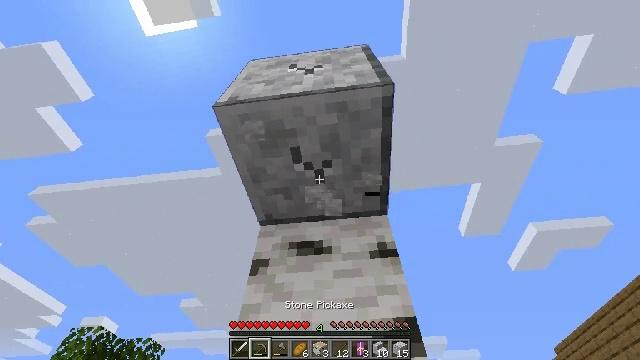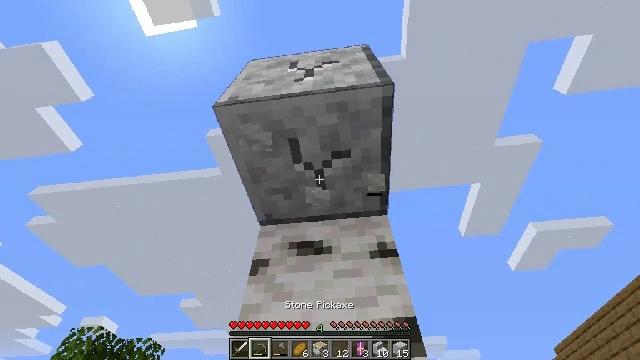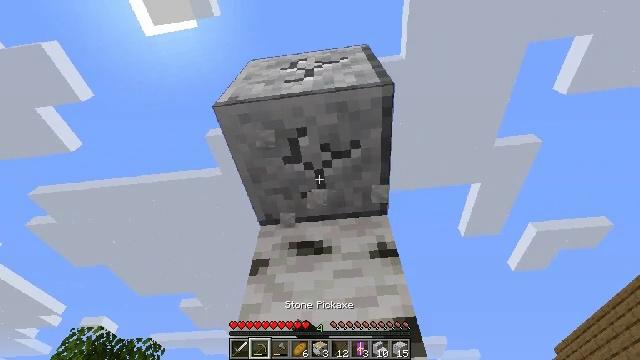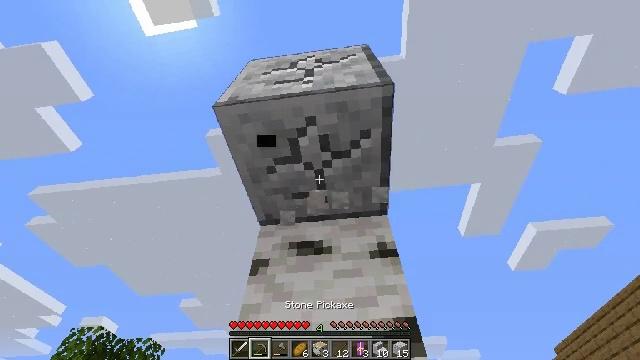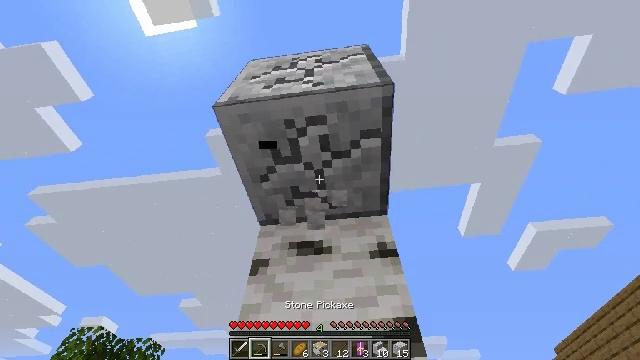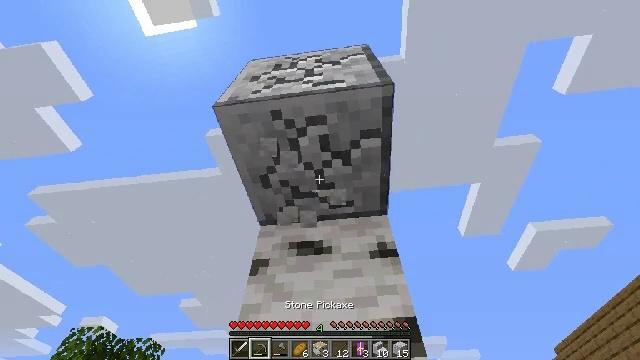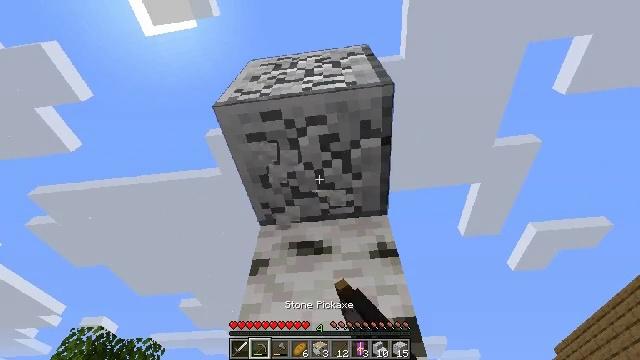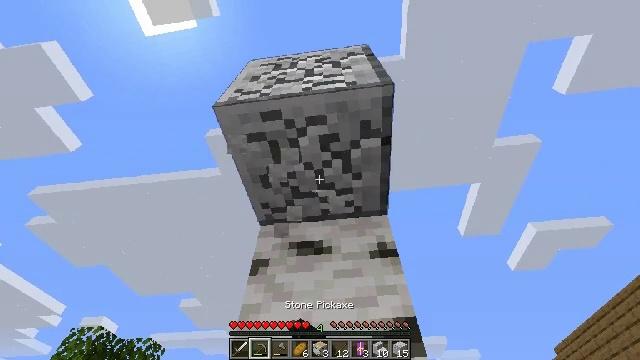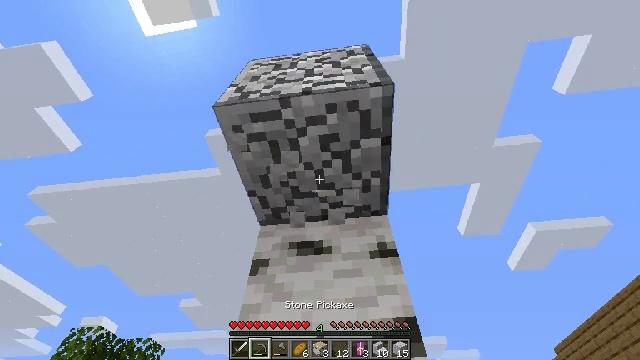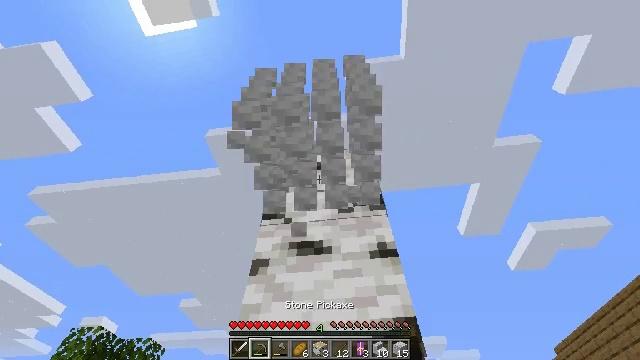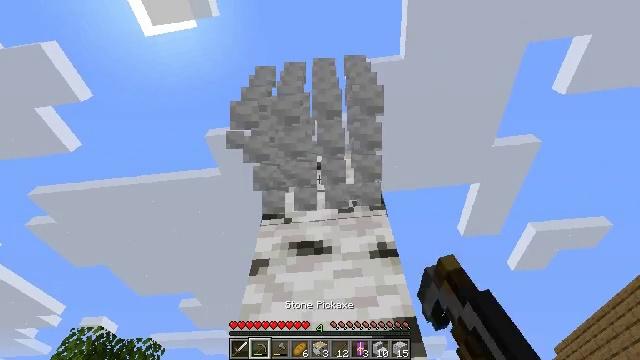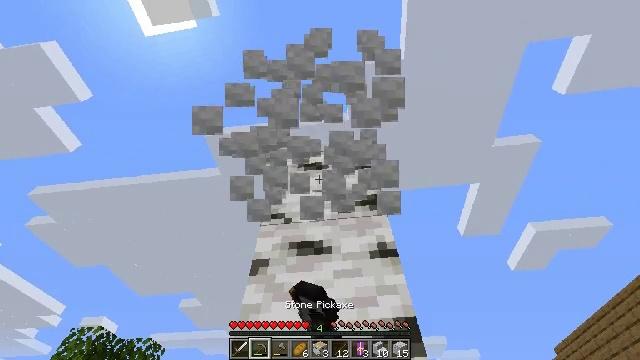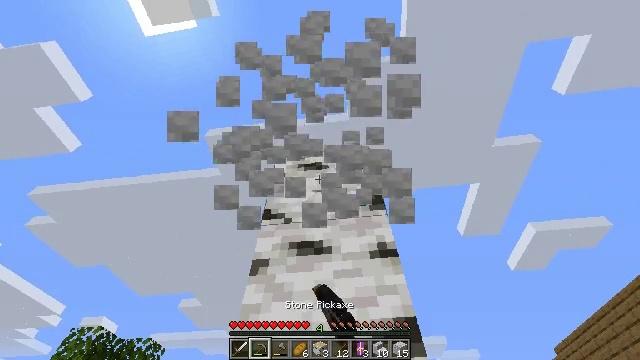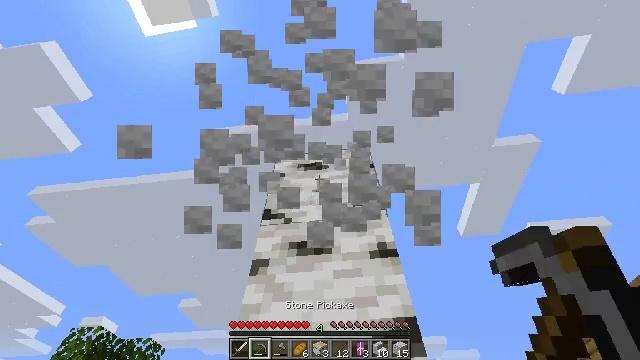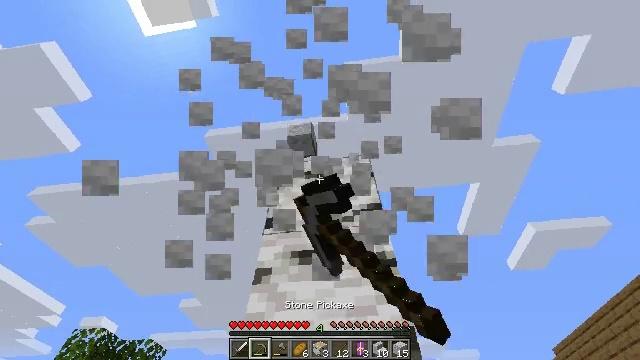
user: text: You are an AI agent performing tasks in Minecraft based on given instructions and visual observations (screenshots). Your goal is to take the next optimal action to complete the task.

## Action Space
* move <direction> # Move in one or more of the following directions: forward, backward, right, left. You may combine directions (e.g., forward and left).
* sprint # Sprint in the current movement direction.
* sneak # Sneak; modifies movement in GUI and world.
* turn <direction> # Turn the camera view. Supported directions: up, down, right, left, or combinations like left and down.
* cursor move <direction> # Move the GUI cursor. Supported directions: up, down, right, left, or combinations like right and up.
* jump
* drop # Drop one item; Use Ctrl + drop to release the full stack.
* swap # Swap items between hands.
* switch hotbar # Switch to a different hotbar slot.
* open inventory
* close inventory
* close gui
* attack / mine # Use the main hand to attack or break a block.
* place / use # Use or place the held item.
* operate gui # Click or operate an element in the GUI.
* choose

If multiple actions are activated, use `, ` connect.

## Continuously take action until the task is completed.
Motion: motion action
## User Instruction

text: Harvest some polished diorite for decoration.
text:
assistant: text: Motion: attack / mine
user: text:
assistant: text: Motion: attack / mine
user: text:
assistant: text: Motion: attack / mine
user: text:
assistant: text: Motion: attack / mine
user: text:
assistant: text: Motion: attack / mine
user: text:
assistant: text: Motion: attack / mine
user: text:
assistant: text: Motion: attack / mine
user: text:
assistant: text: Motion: attack / mine
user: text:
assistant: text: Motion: attack / mine
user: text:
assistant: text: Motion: attack / mine
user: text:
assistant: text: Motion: attack / mine
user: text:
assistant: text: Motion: attack / mine
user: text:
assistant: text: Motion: attack / mine
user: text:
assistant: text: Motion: move back, attack / mine
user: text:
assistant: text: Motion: no_op